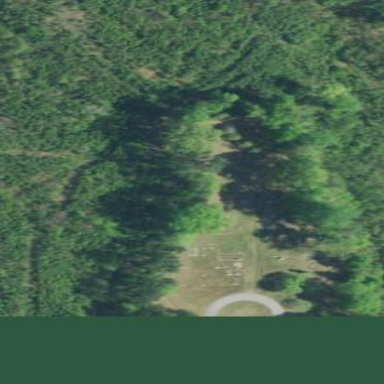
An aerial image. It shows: Cemetery.